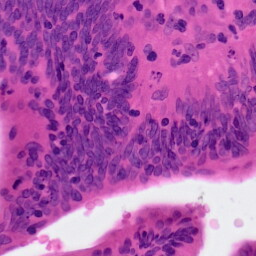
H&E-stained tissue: Colon